Question: I'm busy on a register form. One of the steps is to choose your gender:

now, the desired result is, if someone clicks the male icon, the icon gets a blue color, and when someone clicks the female one, that one turns pink.
The color switching thing works when hovered, but not when clicked. This is my HTML:
'''
<div id="submenugender">
<div class="submenu"><div class="sprite male" id="setmale"></div></div>
<div class="submenu"><div class="sprite female" id="setfemale"></div></div>
</div>
'''
It seems pretty simple. So the '.sprite' class is loaded, which just sets de default height and width + it loads the sprite. Then the 'male' and 'female' classes are loaded, which contain a 'background-position' element:
'''
#registercontainer .submenu .male {
background-position: -7px -462px;
}
#registercontainer .submenu .female {
background-position: -60px -462px;
}
#registercontainer .submenu .male:hover, #registercontainer .submenu .male .active {
background-position: -7px -397px;
}
#registercontainer .submenu .female:hover, #registercontainer .submenu .female .active {
background-position: -60px -397px;
}
'''
There are some ID's and stuff here that miss in the HTML, those are just wrappers for positioning.
As you see, I created an 'active' class in CSS for when someone clicks. The position set there is the colored one.
Now, when someone clicks an icon, I want it to see the active class, and change color. This is done by jQuery:
'''
$("#setmale").click(function()
{
$('#registercontainer .submenu .male').addClass('active');
});
$("#setfemale").click(function()
{
$('#registercontainer .submenu .female').addClass('active');
});
'''
But the stupid thing just won't work... Did I make any mistakes with the selector or anything?
Thanks.
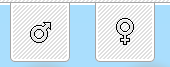
Answer: I really easy solution to what you have is to just change your css to this;
'''
#registercontainer .submenu .male:hover, #registercontainer .submenu .male.active {
background-position: -7px -397px;
}
#registercontainer .submenu .female:hover, #registercontainer .submenu .female.active {
background-position: -60px -397px;
}
'''
Notice that the '.male.active' and '.female.active' are chained together. <URL>
Also a little improvement to your JS code would be to change your click code to just '$(this).addClass('active');' as '$(this)' is the element which raised the click event.